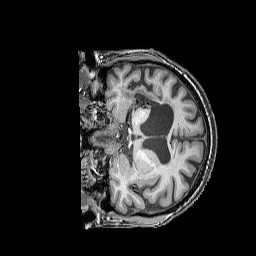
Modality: T1w
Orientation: coronal
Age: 53
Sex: female
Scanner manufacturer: siemens
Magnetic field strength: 3 T
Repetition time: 2.25 s
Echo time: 0.00411 s